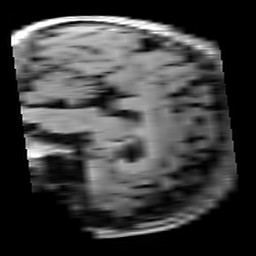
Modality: T1w
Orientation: sagittal
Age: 26
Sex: male
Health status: healthy
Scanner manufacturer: siemens
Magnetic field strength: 3 T
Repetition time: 4.1 s
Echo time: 0.0085 s